Here is the wavelet time-frequency representation (scalogram) of a rolling-element bearing's vibration measurement. Diagnose the bearing from this image, choosing from: normal, inner_race, outer_race, ball.
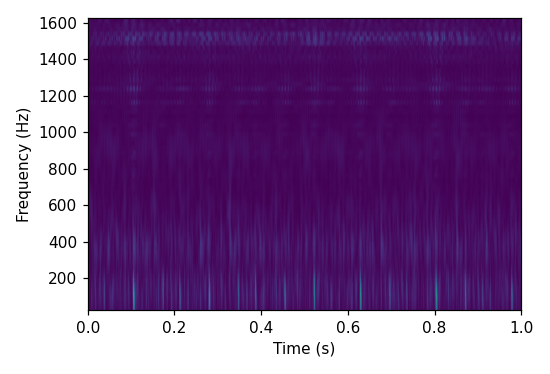
Answer: outer_race